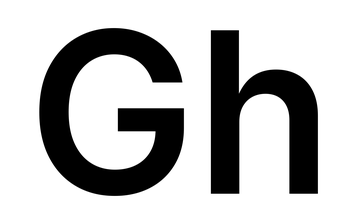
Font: Inter_SemiBold